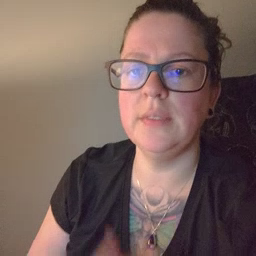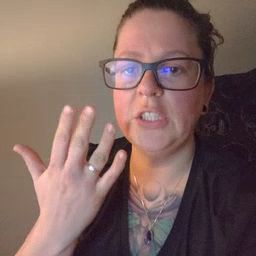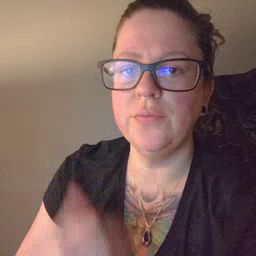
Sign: finger